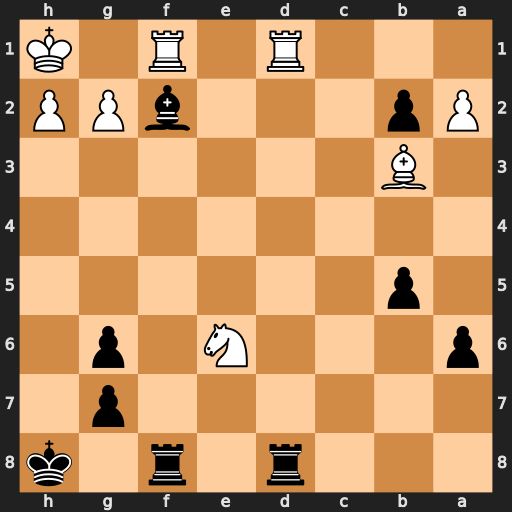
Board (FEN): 3r1r1k/6p1/p3N1p1/1p6/8/1B6/Pp3bPP/3R1R1K
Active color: b
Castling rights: -
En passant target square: -
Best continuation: Rxd1 Rxd1 Rc8 Nf4 Rc1